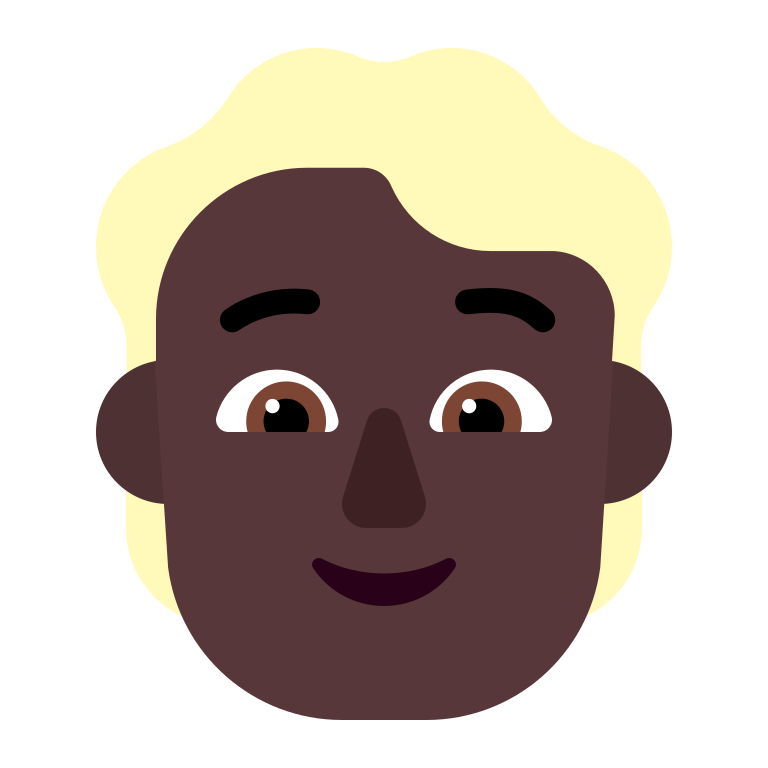
person blonde hair flat dark